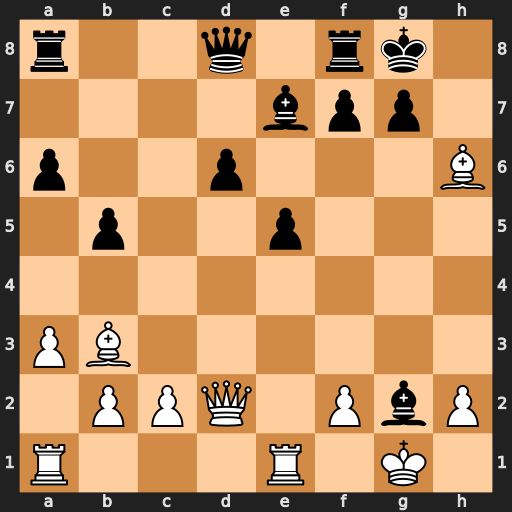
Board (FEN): r2q1rk1/4bpp1/p2p3B/1p2p3/8/PB6/1PPQ1PbP/R3R1K1
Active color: w
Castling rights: -
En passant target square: -
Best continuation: Kxg2 gxh6 Qxh6